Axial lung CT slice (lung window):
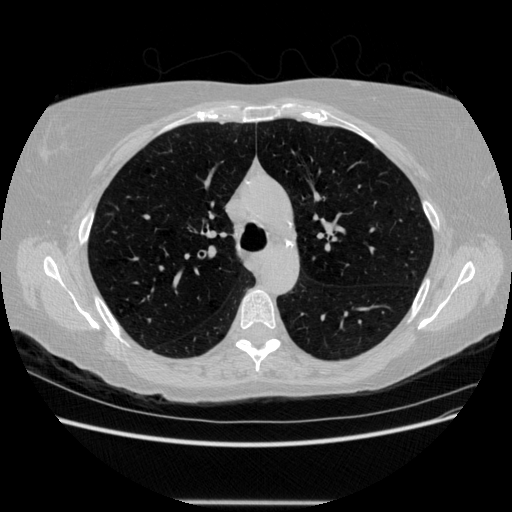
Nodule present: no